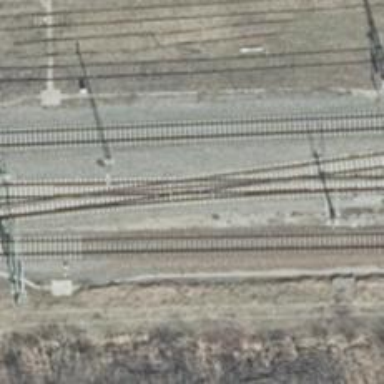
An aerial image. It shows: Railway switch.